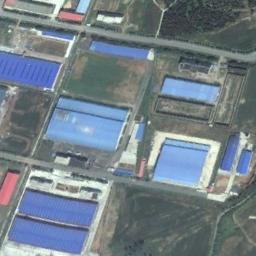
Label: industrial_area